Question: Determine whether the two graphs given in the figure are isomorphic. If you think they are isomorphic, answer 1; if you think they are not isomorphic, answer 0.
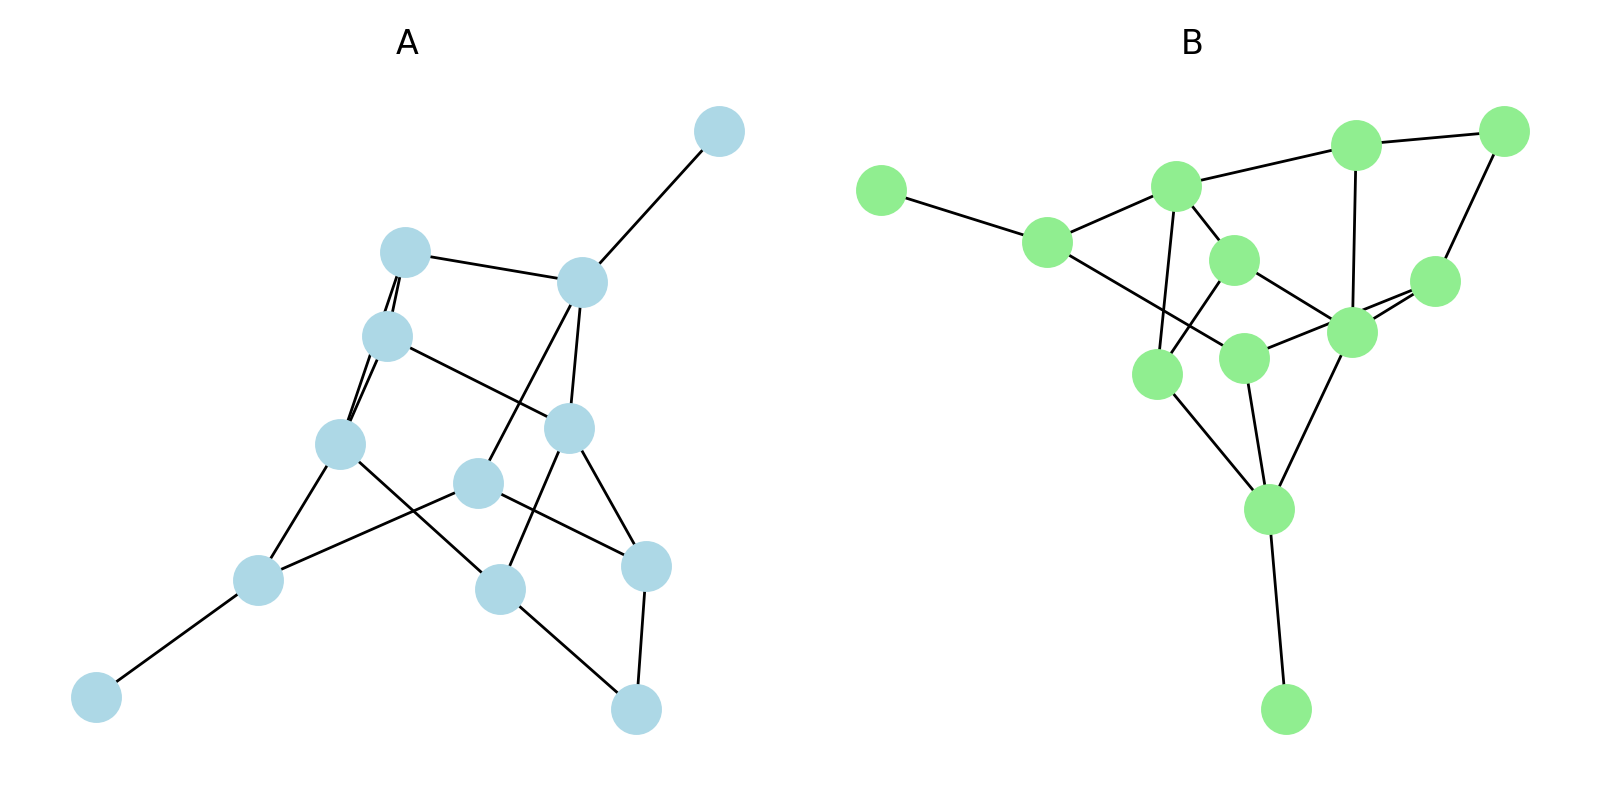
Answer: 1